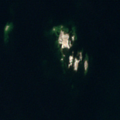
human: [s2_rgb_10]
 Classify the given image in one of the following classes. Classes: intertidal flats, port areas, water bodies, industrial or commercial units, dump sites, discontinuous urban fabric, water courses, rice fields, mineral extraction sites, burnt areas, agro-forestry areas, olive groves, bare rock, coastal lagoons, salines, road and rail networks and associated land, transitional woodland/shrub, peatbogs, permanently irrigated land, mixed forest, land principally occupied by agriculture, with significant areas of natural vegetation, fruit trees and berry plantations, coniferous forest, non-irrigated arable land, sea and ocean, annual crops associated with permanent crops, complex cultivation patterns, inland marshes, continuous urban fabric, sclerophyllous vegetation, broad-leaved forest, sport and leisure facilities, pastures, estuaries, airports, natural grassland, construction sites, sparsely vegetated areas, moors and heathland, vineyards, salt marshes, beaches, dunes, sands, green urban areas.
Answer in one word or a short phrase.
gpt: sea and ocean